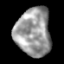
Tissue: lung
Cell type: Epithelial cells
Senescence score: 0.5408
Nuclear area (px): 1661
Mean DAPI intensity: 153.169